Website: walmart
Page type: customer-info-address
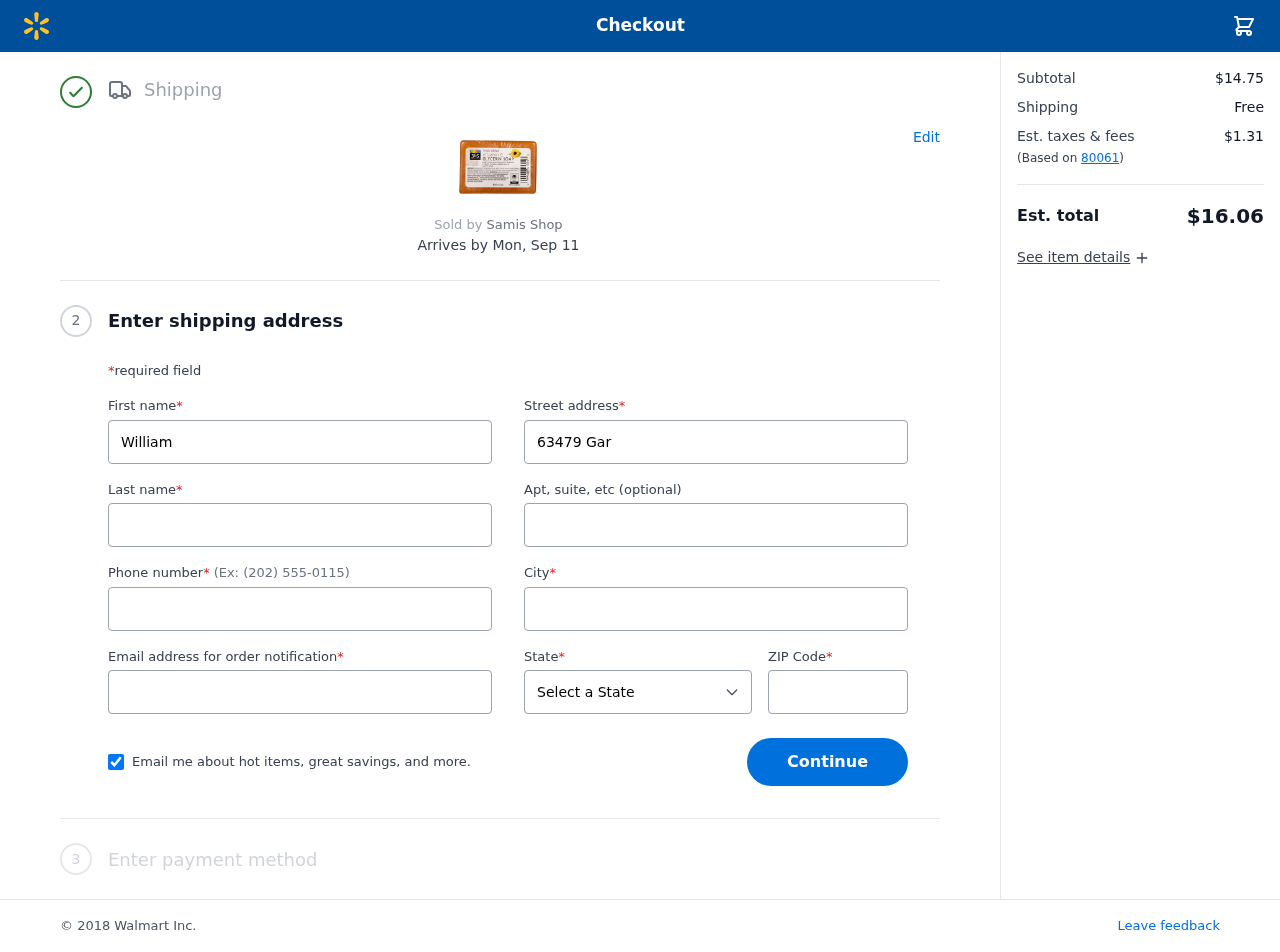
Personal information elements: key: PII_CITY
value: East Matthewland
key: PII_EMAIL
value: william.collins@gmail.com
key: PII_FIRSTNAME
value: William
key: PII_LASTNAME
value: Collins
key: PII_PHONE
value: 4509445981
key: PII_POSTCODE
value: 80061
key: PII_STATE
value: Oregon
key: PII_STREET
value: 63479 Garza Landing
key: PII_STREET2
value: Apt. 278
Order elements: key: ORDER_DELIVERY_DATE
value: Mon, Sep 11
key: ORDER_SUBTOTAL
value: $14.75
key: ORDER_SHIPPING_COST
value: Free
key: ORDER_TAX
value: $1.31
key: ORDER_TOTAL
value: $16.06